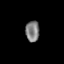
Tissue: prostate
Cell type: T cells
Senescence score: 0.7578
Nuclear area (px): 282
Mean DAPI intensity: 126.447